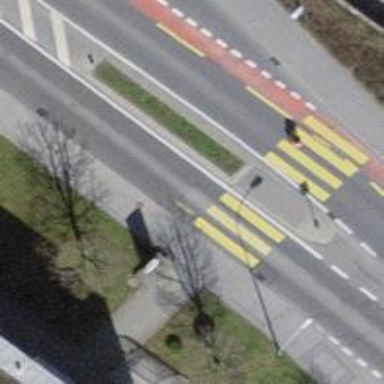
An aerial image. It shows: Kerb barrier.